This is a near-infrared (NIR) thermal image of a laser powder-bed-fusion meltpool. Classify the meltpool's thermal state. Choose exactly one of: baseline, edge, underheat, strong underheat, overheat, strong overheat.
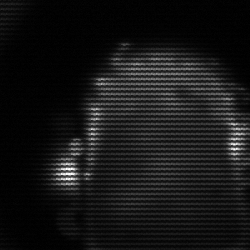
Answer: baseline